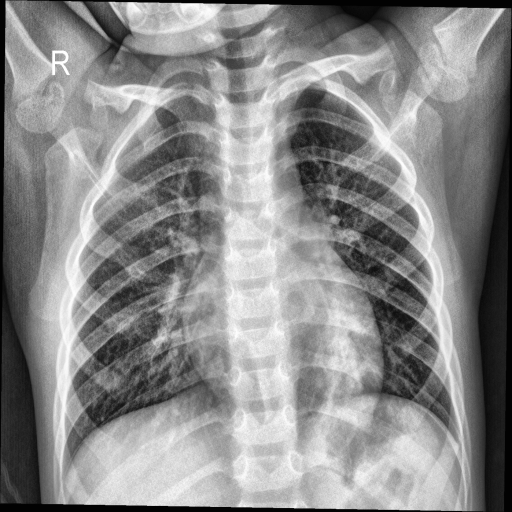
Finding: NORMAL